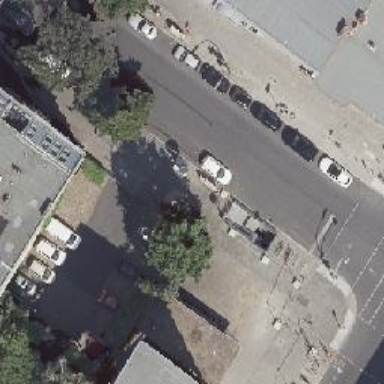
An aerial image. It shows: Sidewalk.